Aerial crown-view tile of a tropical tree (Barro Colorado Island, Panama), acquired 20250414:
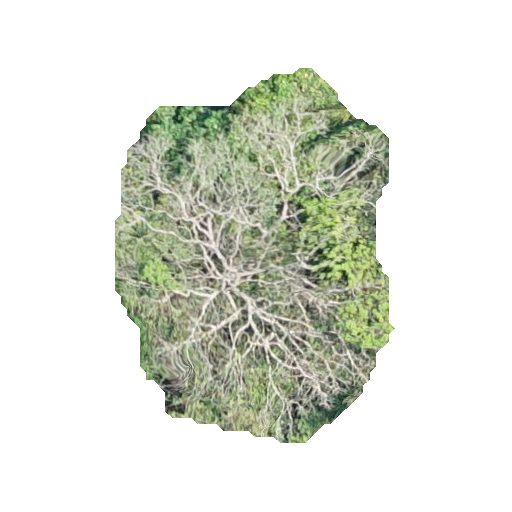
Species: Astronium graveolens
GBIF accepted scientific name: Astronium graveolens
Crown area: 118.609 m²